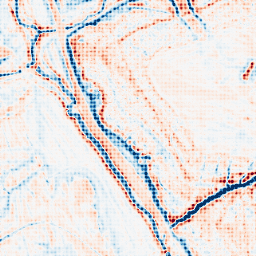
Category: edge_preserving
Decomposition family: bilateral
Decomposition parameters: d: 15
sigma_color: 75
sigma_space: 100
Upsampling method: sinc_blackman
Upsampling parameters: scale: 8
kernel_size: 8
Upsampling scale: 8